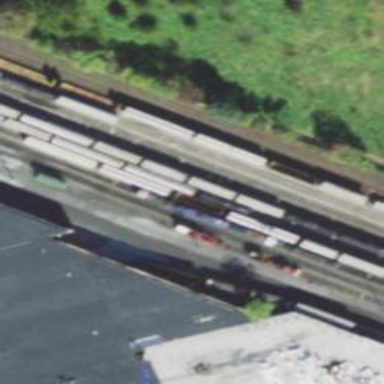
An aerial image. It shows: View of railway yard.